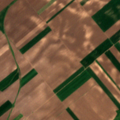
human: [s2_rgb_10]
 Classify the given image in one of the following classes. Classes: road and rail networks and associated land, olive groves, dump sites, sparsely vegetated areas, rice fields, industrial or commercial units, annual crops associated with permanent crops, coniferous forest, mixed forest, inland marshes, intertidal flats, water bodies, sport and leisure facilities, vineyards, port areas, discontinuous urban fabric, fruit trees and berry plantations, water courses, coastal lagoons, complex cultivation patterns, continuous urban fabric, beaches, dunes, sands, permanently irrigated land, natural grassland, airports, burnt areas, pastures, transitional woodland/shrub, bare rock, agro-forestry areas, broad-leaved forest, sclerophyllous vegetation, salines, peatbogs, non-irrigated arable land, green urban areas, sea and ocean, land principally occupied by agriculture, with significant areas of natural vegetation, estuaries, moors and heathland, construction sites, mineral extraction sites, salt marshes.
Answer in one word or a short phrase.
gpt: non-irrigated arable land, transitional woodland/shrub